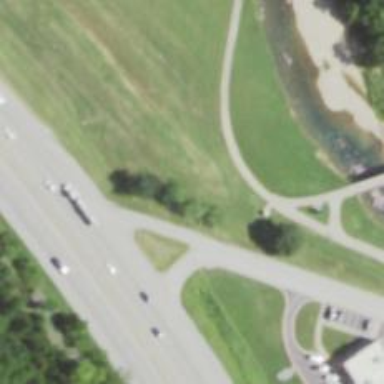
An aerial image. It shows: Primary link highway with asphalt surface.